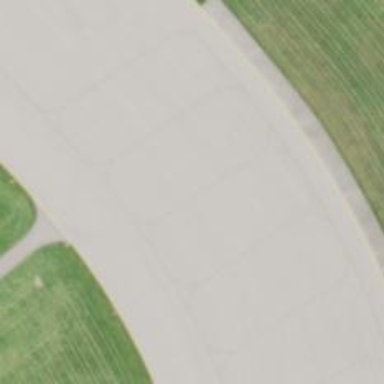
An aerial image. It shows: Image of taxiway at airport.